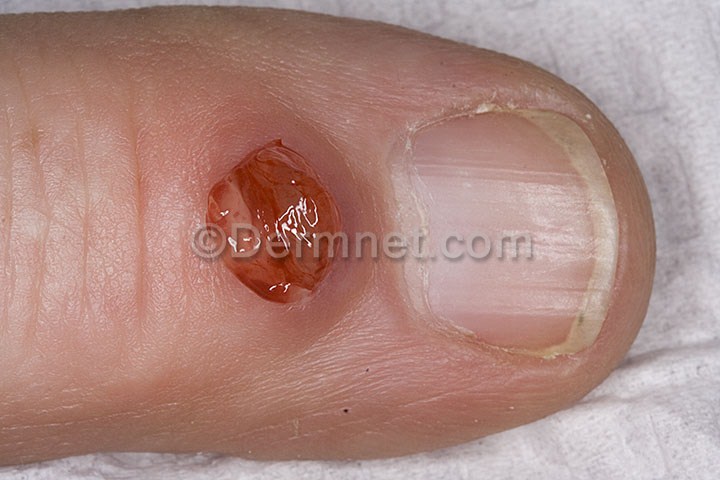
Disease: Nail Fungus and other Nail Disease